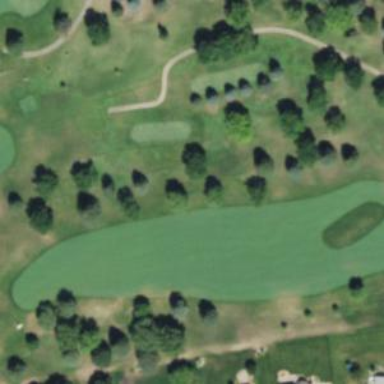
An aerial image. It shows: Grassy area designated as golf fairway.